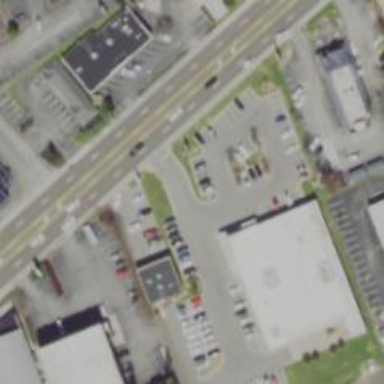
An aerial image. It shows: Supermarket building.